Field crop: tomato
Growth stage: 1
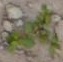
Species: portulaca